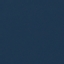
Label: SeaLake